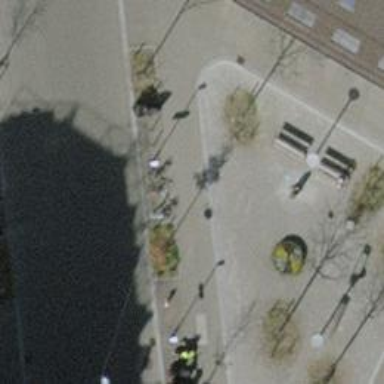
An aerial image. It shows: Bicycle parking area with bollards on asphalt surface.